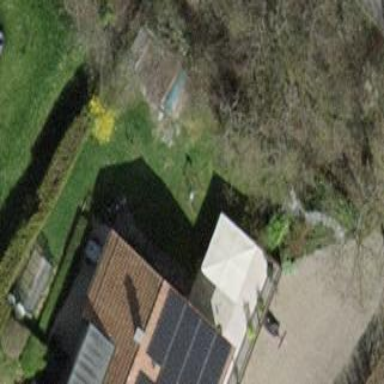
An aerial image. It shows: Garden surrounded by fence.